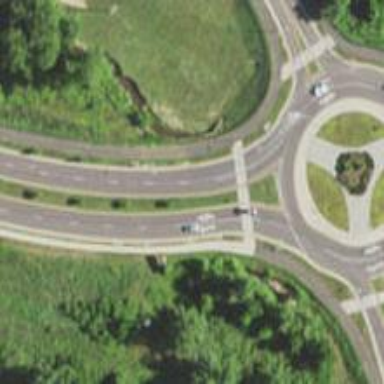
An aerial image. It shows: Marked crossing on cycleway road.